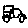
Label: car